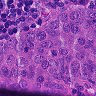
Metastatic tissue present: yes